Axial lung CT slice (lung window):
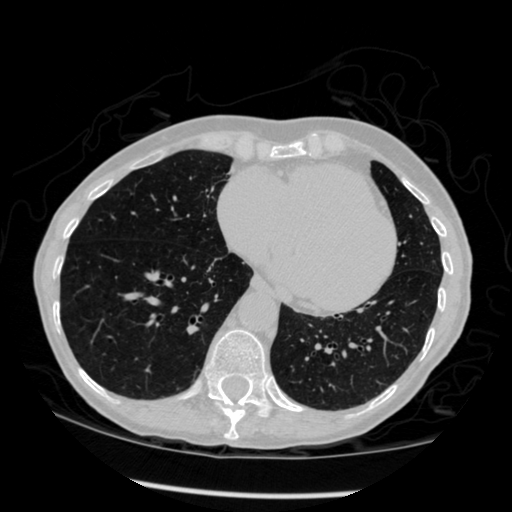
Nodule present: no